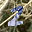
Label: 2